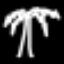
Label: palm tree